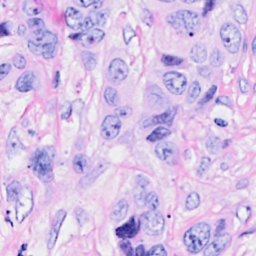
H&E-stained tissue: Breast